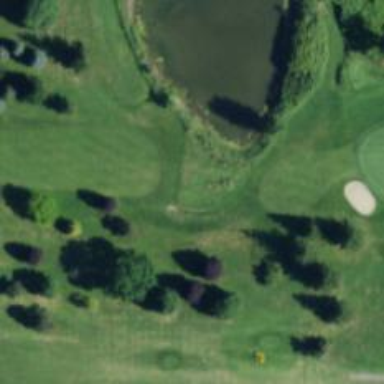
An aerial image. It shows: Golf hole.